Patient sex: M
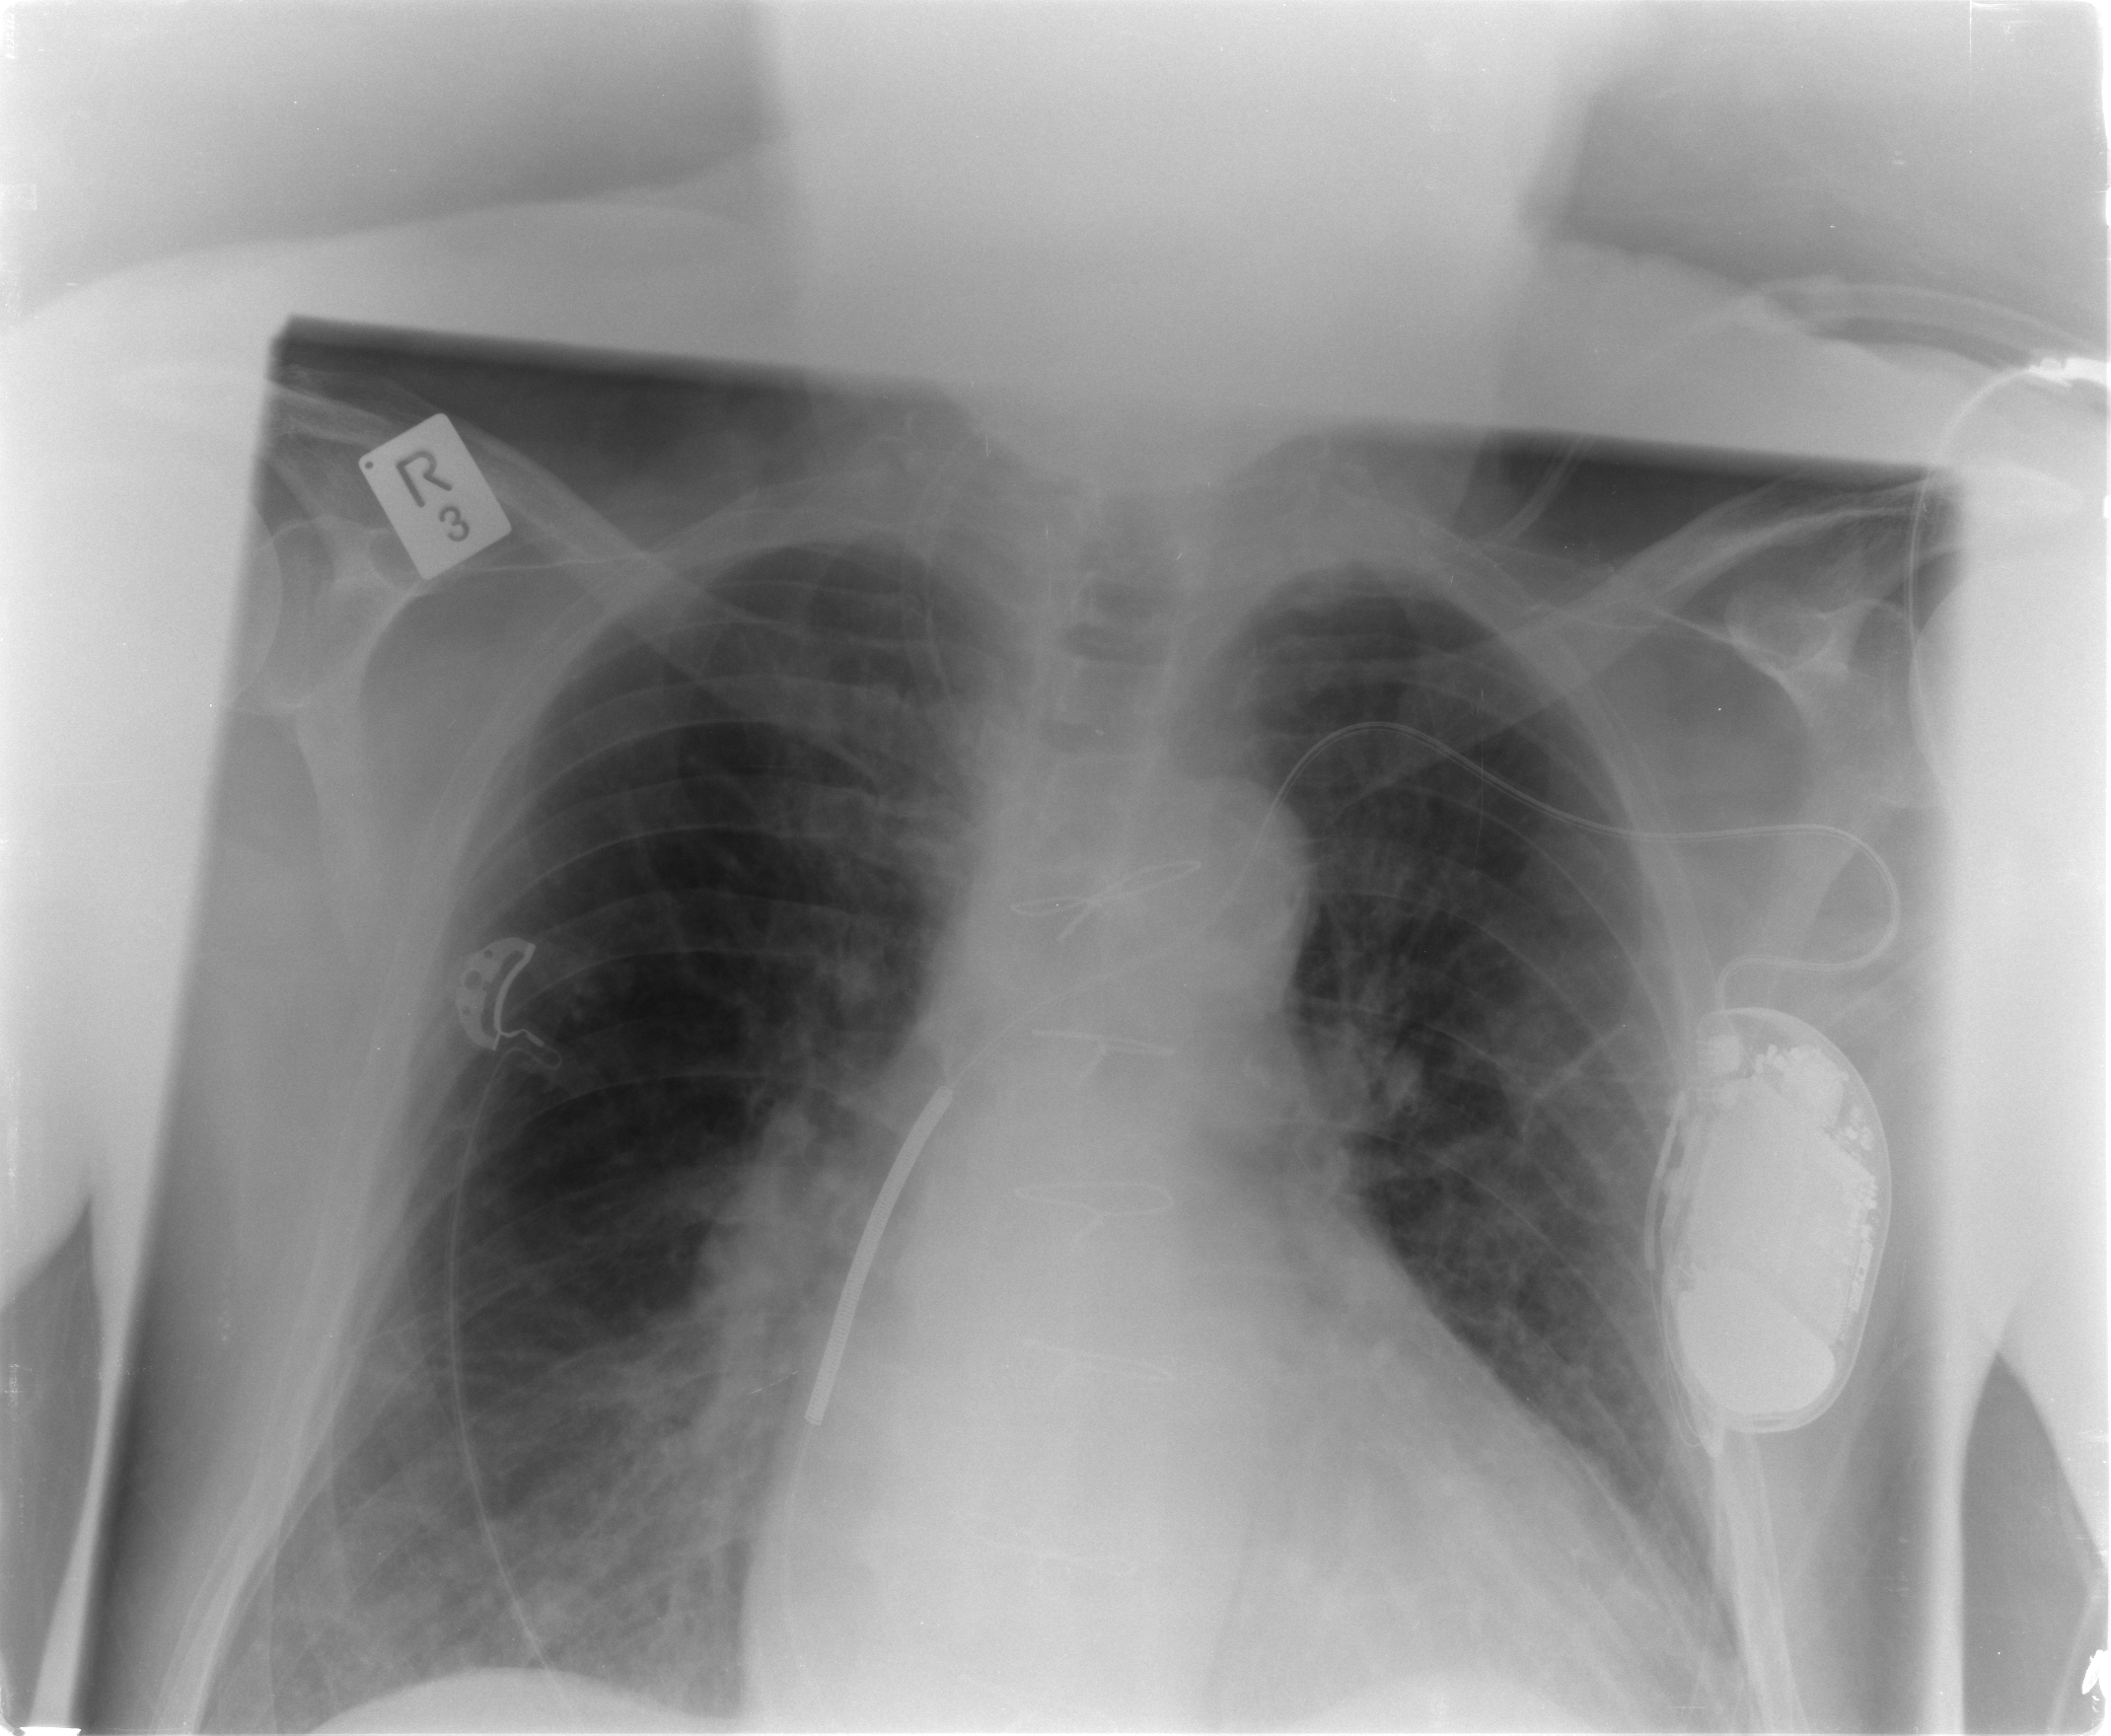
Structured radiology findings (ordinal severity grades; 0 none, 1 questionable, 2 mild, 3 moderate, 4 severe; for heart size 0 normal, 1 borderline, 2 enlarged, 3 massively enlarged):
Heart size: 2
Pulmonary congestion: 1
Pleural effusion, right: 1
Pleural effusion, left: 1
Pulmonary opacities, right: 1
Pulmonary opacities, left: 1
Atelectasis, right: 2
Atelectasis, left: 2